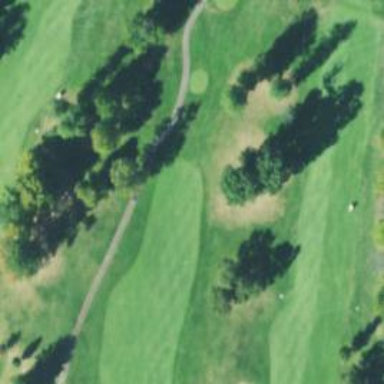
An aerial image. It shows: Path for both road and golf.